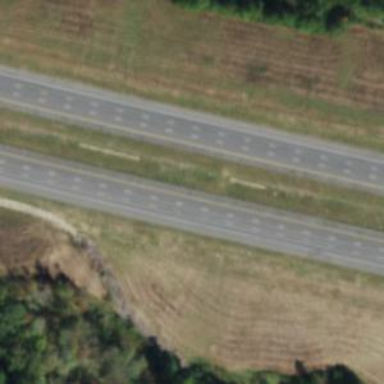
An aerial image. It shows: Asphalt motorway.